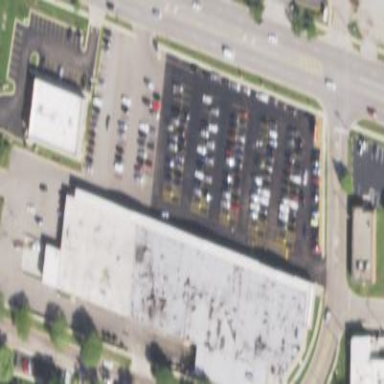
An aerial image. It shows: Retail building.